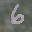
Label: 6